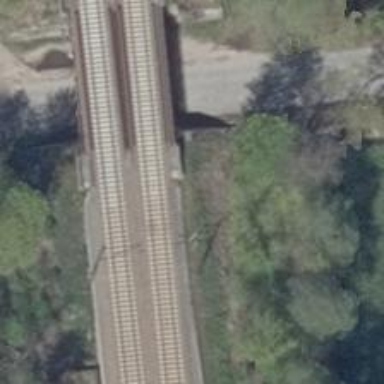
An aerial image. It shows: Railway with electrified contact lines running on embankment.